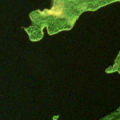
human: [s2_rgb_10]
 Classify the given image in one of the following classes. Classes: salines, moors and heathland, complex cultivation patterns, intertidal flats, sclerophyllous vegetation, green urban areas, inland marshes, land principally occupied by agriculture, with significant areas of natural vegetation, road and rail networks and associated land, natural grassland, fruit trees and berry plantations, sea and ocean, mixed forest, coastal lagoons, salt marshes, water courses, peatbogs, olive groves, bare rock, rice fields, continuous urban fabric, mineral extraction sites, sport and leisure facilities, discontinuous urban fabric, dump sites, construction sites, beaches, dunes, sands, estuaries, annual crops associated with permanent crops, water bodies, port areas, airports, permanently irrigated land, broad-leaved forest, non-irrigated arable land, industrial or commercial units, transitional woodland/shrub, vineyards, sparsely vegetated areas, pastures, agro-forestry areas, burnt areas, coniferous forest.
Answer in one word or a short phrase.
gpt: coniferous forest, water bodies